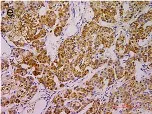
Expression of CYP11B1/2 in three nodules of patients. Histological and immunohistochemical staining of three nodules (N1, nodule 1; N2, nodule 2; N3, nodule 3) of this patient and cortisol-producing adenoma from another patient (control, as a reference for positive CYP11B2 staining). CYP11B1: immunohistochemical staining of 11beta-hydroxylase ; 200x magnification.
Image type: pathology (immunostaining)